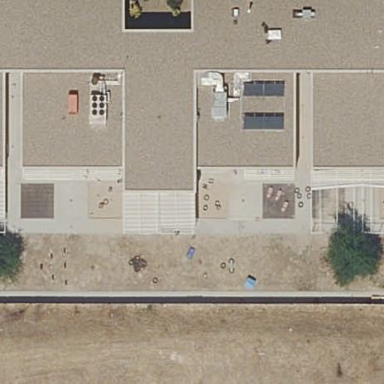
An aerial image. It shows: Kindergarten.